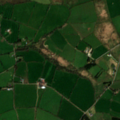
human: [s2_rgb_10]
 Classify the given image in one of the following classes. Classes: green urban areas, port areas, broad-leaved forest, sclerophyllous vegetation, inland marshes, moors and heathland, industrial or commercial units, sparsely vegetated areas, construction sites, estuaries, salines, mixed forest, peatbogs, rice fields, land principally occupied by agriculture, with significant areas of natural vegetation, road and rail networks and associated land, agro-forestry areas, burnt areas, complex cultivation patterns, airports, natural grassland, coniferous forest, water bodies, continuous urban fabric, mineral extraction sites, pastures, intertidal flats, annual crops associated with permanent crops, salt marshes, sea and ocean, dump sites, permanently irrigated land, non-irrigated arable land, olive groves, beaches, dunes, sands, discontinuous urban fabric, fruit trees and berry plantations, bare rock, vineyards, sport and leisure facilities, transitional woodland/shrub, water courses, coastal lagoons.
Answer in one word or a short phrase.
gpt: pastures